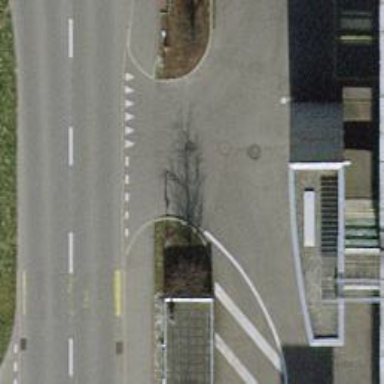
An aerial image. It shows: Unmarked crossing on the road.